Question: I have a small issue.
If I have '<select>' in my html, and I apply the form-control class to it, it looks really weird in Internet Explorer, where it looks awesome in Chrome.
My code ends up simply being: '<select class="form-control"></select>'
Can I do something to fix this?
My example is directly from <URL>

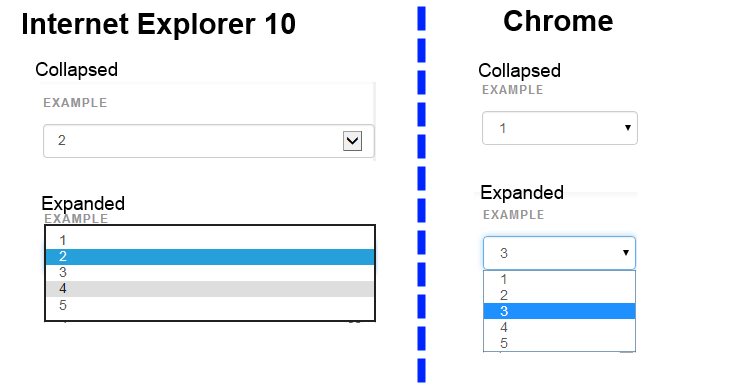
Answer: Every browser renders UI styles differently. It's unlikely that your website visitors will be viewing your website in more than one browser at a time. User controls are common web page elements and your mobile users will thank you for not screwing their mobile experience on your website.
However if there is a design requirement for a custom UI control you'd design a custom select drop-down using HTML, CSS and add behavior layer with a JavaScript library like jQuery or use CSS3 if you don't need support for IE 7 - 9. Also make sure that it works fine on mobile devices, or replace a custom control with a native control at a certain screen resolution. This will depend on a scale of a project and time constraint.
At the very least you can use one of the Bootstrap custom drop-down controls. They will look similar in most browsers.